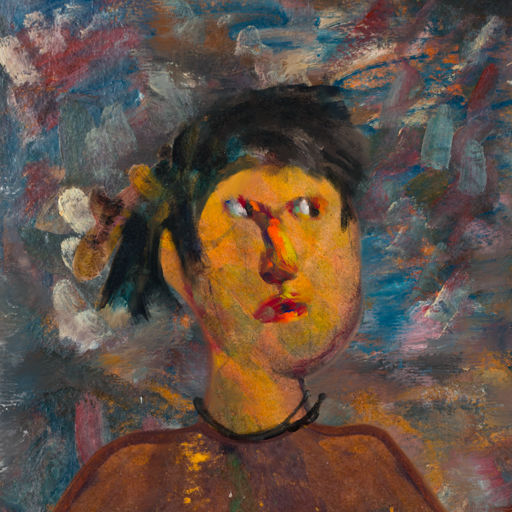
Background: Boggyland, Head And Neck Side: Gypsy_Mother, Face Side: An_Impression, Bust: Comrade, Hair Side: Pipe, Head Accessory: Blank, Second Necklace: Blank, Necklace: Orphan, Baby: Blank